Question: I have a problem with mapping a hidden for remote validation.
I have this class:
'''
[Remote("Check", "Route", AdditionalFields = "LanguageID", ErrorMessage = "Err")]
public string RouteToken { get; set; }
public string LanguageID { get; set; }
'''
View:
'''
@Html.Hidden("Route.LanguageID", Model.Route.LanguageID)
'''
Gets rendered:
'''
<input id="Route_LanguageID" name="Route.LanguageID" type="hidden" value="SV">
'''
And it posts strange values with "." in name so it doesnt map to my original class:

What might be wrong here? No idea why it adds \ to name
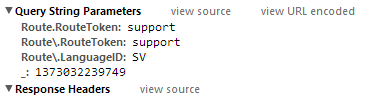
Answer: Problem was custom replacements in jquery.validate.unobtrusive.js file